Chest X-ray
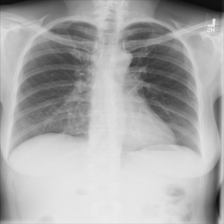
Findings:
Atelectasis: negative
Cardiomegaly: negative
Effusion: negative
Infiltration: negative
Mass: negative
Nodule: negative
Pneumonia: negative
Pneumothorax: negative
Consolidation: negative
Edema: negative
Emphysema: negative
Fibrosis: negative
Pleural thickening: negative
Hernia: negative